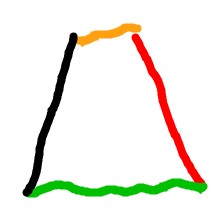
Shape: trapezoid